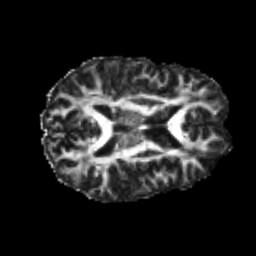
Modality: FA
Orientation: axial
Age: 21
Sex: female
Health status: healthy
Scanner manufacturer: philips
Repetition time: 7.385 s
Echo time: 0.08599 s